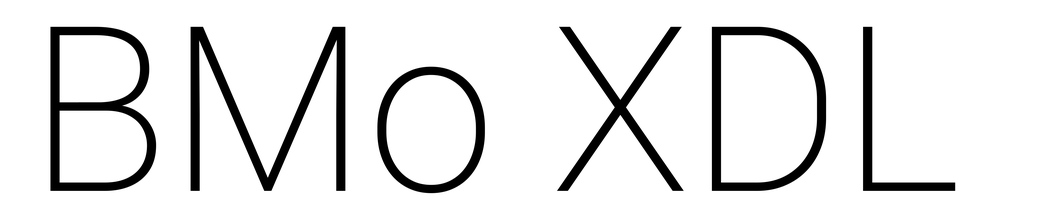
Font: Roboto_ExtraLight